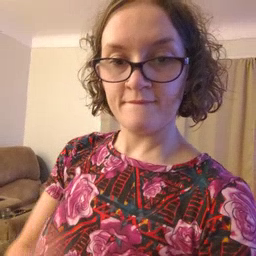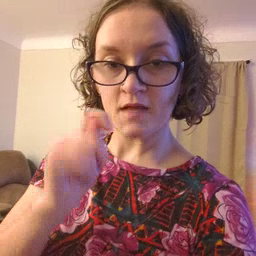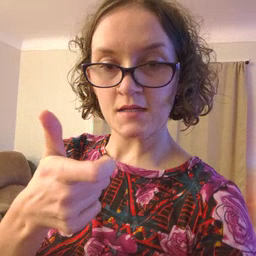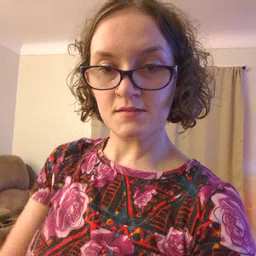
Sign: fast